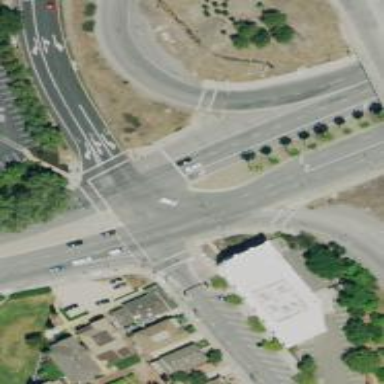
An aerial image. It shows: Solid stop line on the road marking.